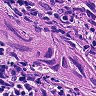
Metastatic tissue present: yes